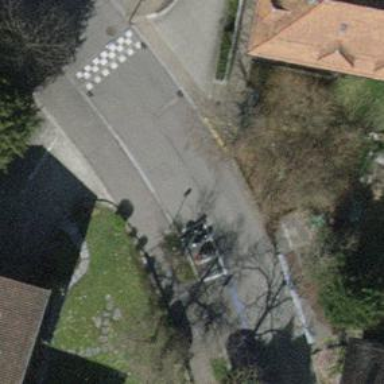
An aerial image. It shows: Motorcycle parking facility.